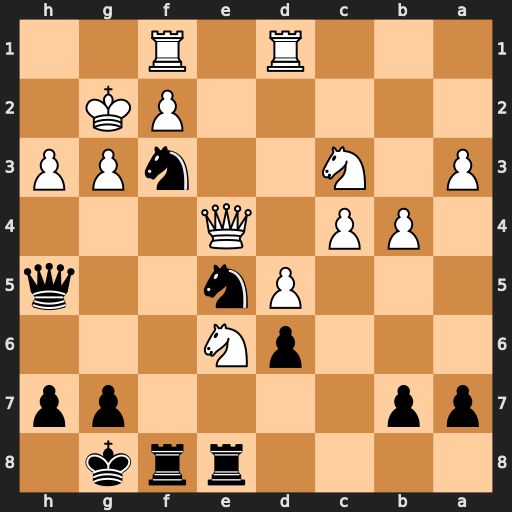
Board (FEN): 4rrk1/pp4pp/3pN3/3Pn2q/1PP1Q3/P1N2nPP/5PK1/3R1R2
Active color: b
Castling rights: -
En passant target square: -
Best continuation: Rxe6 dxe6 Ng5 Qh4 Qf3+